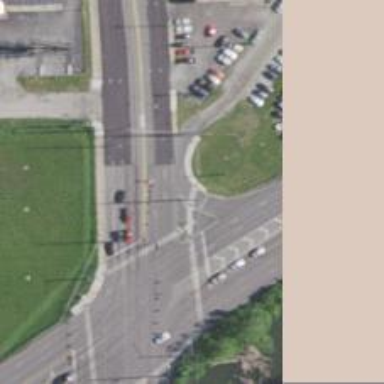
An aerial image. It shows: Asphalt road with primary link designation.